Question: I want to hide all #DIV/0! errors and #N/A errors for data that hasn't been inputted. (So just have an empty cell.) The current data I have:

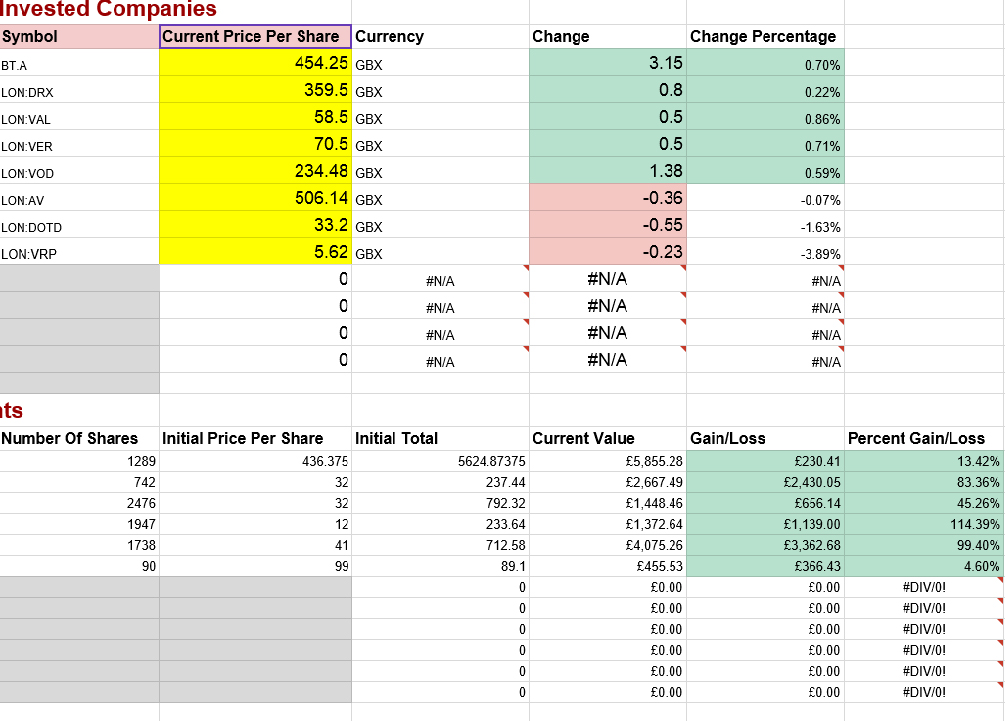
Answer: Rather than using the 'IF' formula, I suggest using the 'IFERROR' formula. That way you won't need to worry about possible error conditions.
Case of '#VALUE!' error:
'''
=IFERROR("a" + 1,"")
'''
Case of '#DIV/0!' error:
'''
=IFERROR(3/0,"")
'''
The second parameter is optional, so you can even simplify the formulas to:
'''
=IFERROR("a" + 1)
=IFERROR(3/0)
'''